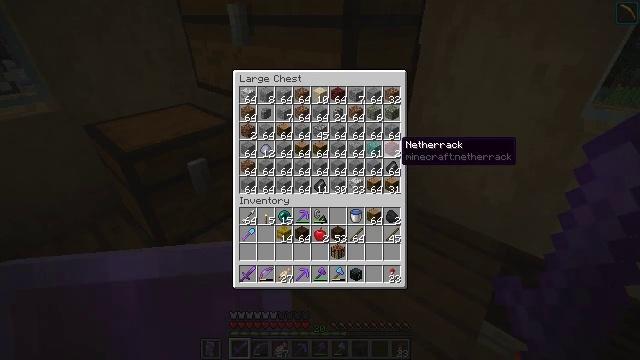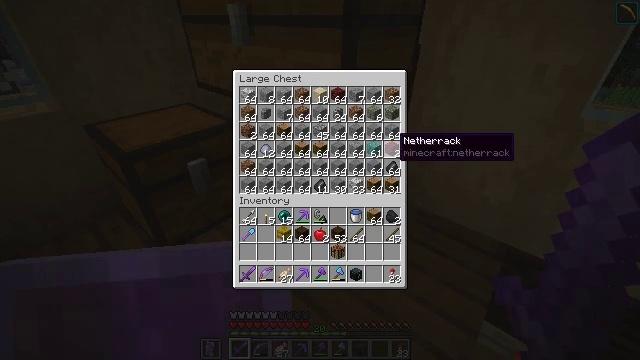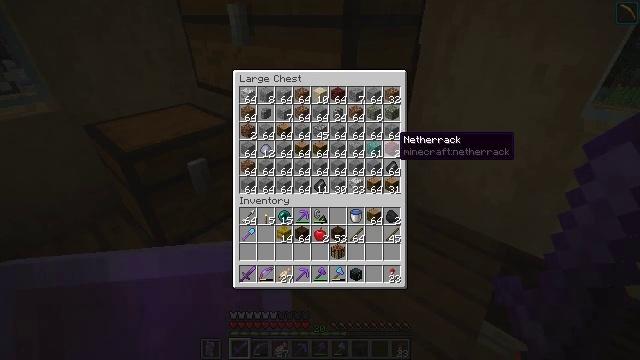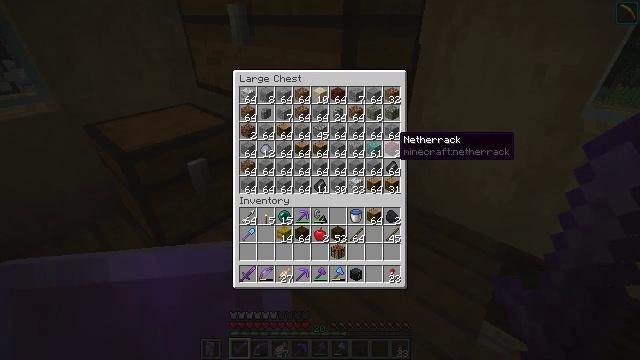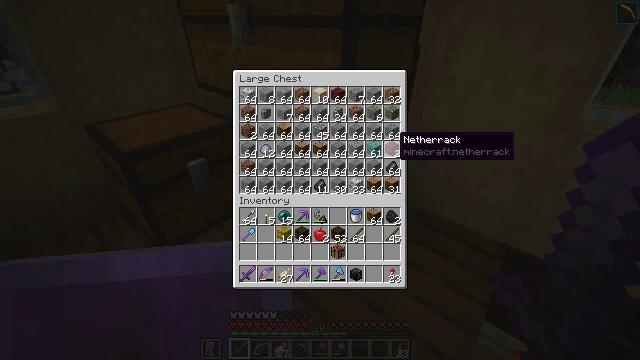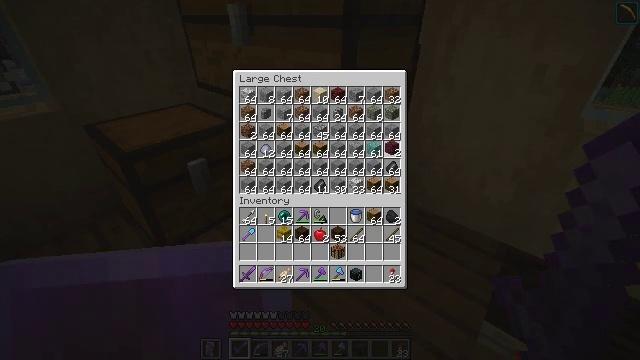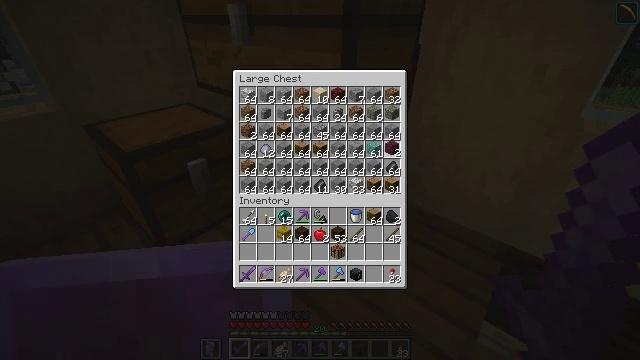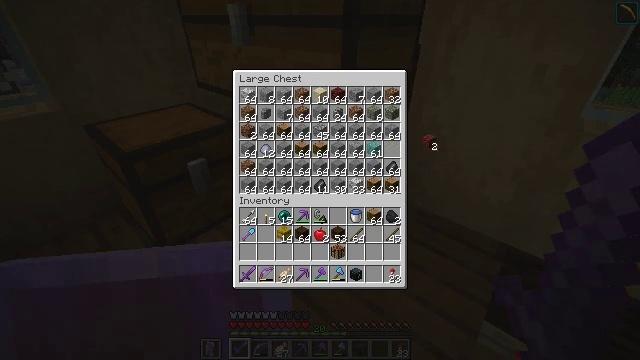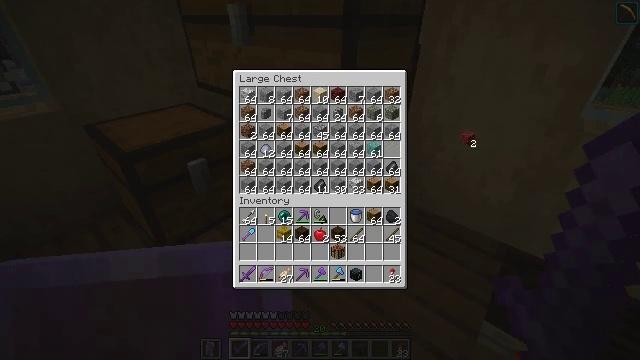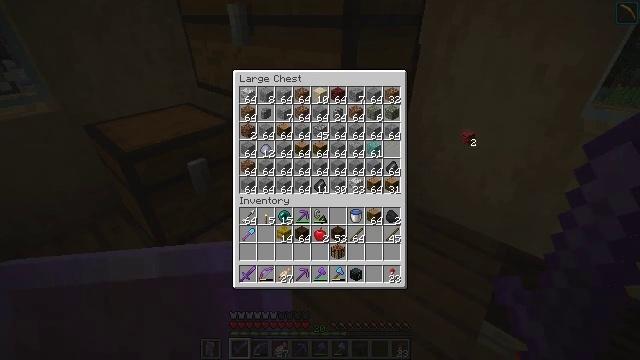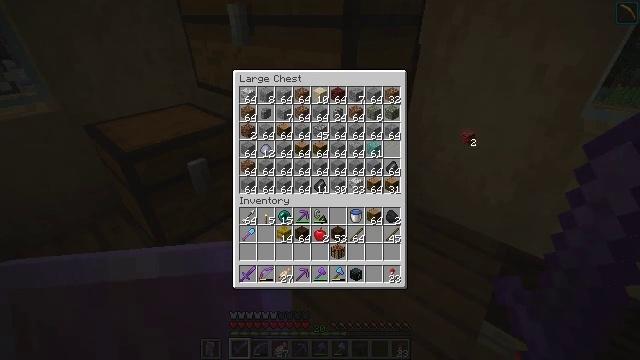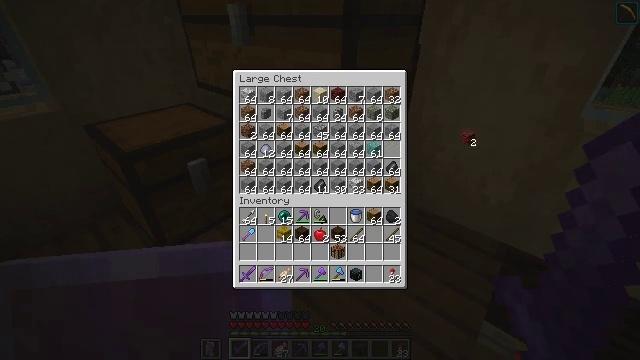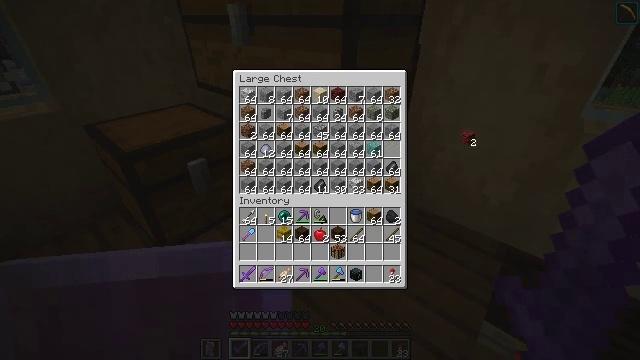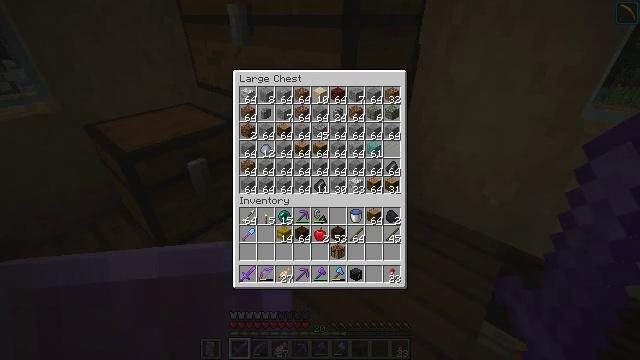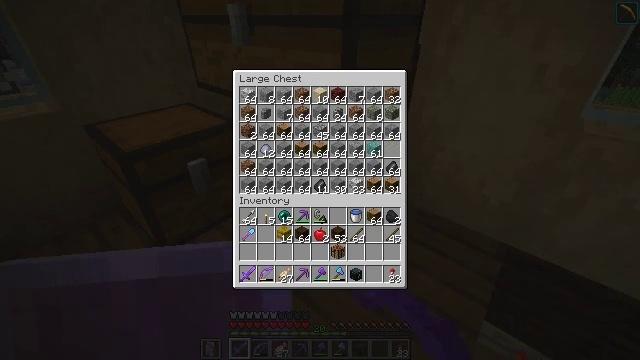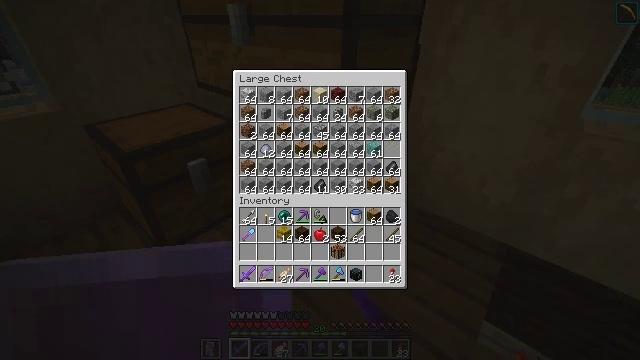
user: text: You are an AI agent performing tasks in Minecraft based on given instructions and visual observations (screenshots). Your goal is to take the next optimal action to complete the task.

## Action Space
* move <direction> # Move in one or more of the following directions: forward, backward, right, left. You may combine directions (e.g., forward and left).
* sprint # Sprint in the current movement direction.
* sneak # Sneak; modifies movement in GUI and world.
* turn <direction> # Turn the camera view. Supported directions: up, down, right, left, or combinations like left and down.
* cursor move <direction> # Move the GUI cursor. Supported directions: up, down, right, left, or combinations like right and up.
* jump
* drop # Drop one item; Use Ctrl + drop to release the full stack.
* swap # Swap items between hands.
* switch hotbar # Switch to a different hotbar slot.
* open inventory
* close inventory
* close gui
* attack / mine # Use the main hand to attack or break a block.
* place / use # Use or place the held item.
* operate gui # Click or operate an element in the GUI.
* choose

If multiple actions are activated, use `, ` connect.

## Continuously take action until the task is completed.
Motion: motion action
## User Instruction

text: Remove a netherrack from the inventory.
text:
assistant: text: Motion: no_op
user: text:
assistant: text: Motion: no_op
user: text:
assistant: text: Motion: no_op
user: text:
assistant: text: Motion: no_op
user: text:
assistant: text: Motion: operate gui
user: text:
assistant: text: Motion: operate gui
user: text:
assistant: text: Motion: cursor move right
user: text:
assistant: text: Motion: cursor move right
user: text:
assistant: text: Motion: no_op
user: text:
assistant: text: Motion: no_op
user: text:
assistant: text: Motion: operate gui
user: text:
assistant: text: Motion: operate gui
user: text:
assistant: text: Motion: no_op
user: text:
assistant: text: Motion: no_op
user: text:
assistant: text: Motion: no_op
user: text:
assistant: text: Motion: no_op
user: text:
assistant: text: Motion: no_op
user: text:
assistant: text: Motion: no_op